Question: void Start and void Update are not orange as I want.Same with other Monobehavior methods like 'OnTriggerEnter()', etc.

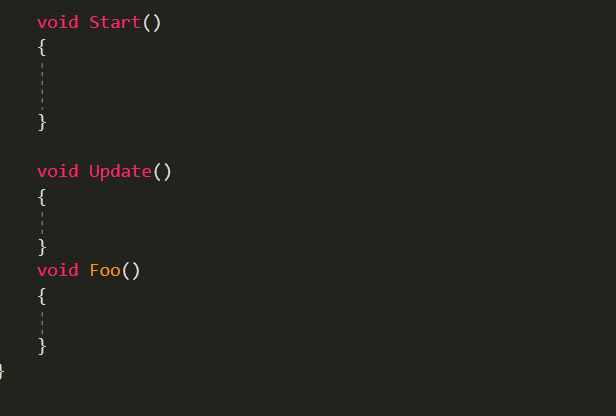
Answer: You are probably using the Tools for Unity that come with a Visual Studio installation that has "Game Development with Unity" marked.
To let Unity event messages (<URL> not be visualized as keywords, you have to disable the syntax highlighting. This can be done in Visual Studio under Tools > Options... and there under "Tools for Unity" > Code edition > Unity Messages syntax highlighting. Set it to 'false'. If this does not work immediately, restart Visual Studio.
---
My advice is to leave it active. These methods are essentially called by the engine, not by you and highlighting them in a different style, makes this more obvious, especially when you use classes that inherit from other types that have methods with the same name.